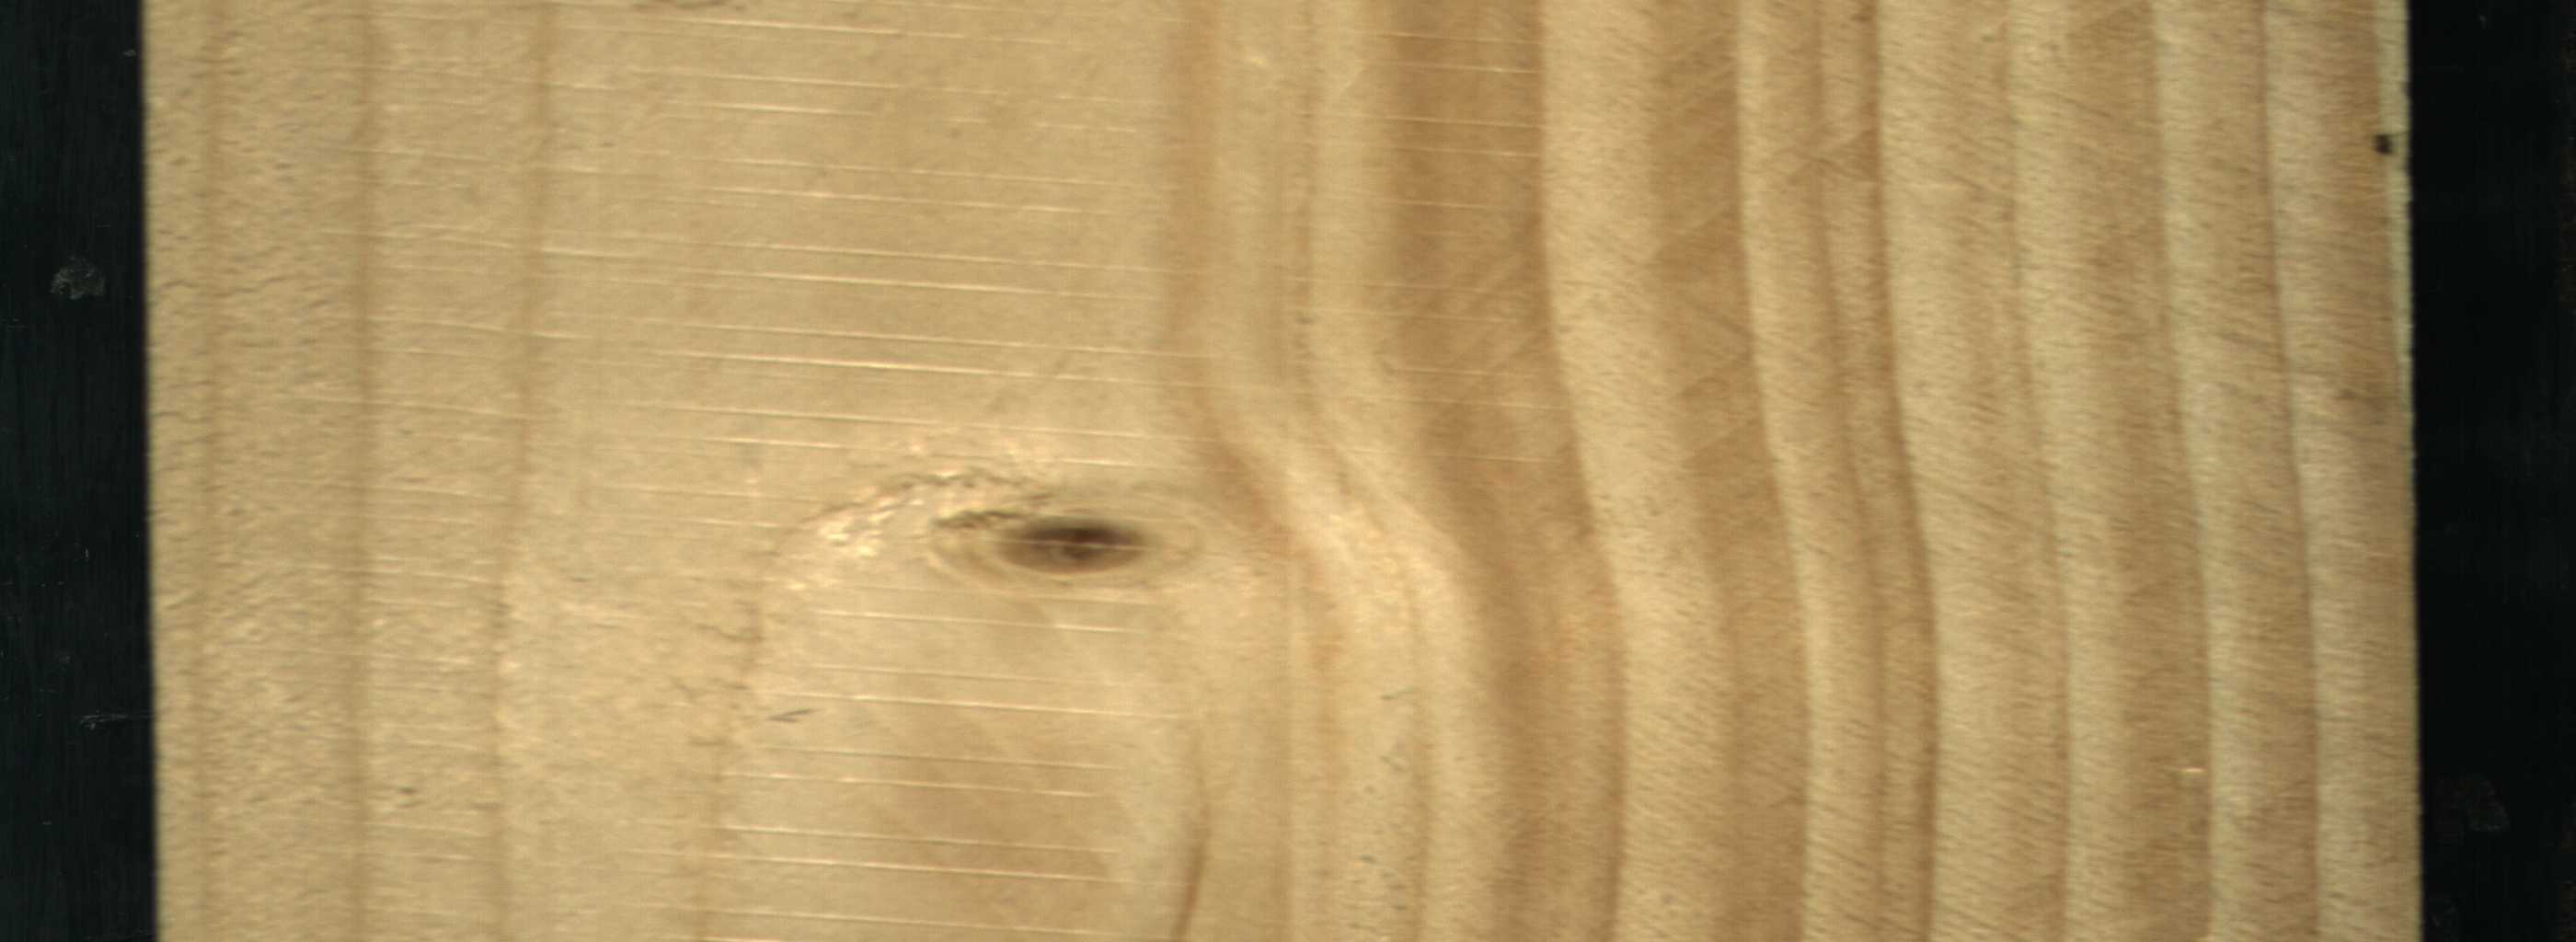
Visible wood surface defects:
Live_Knot